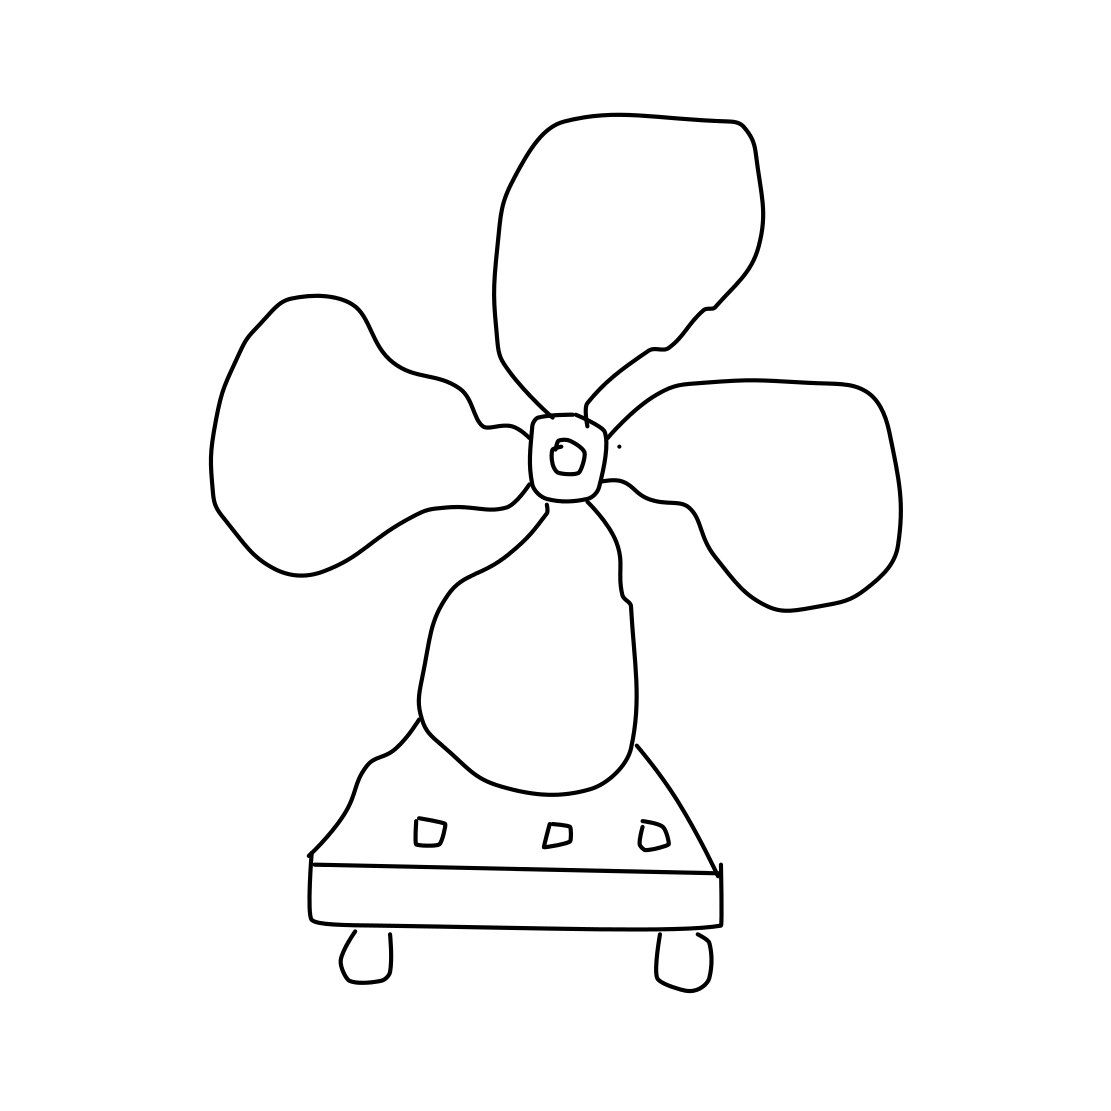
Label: fan